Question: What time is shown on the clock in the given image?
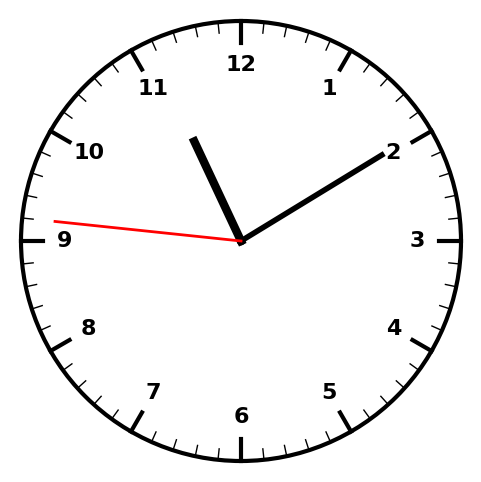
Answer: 11:09:46